Question: I installed the command line tool, and I try to ran the "New Parse":

And I have the three folders created "public & cloud & config" but code in main.js loaded from cloud.
How I can solve problem?
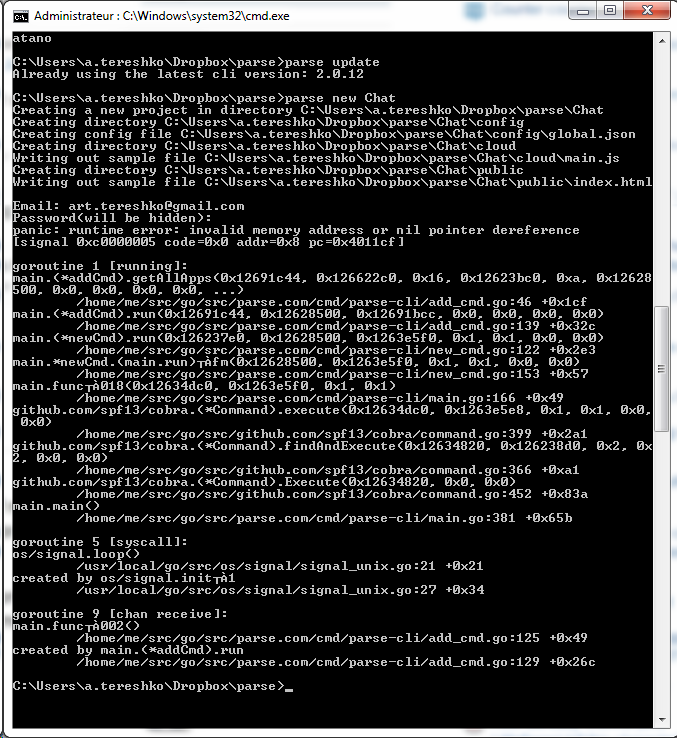
Answer: Ok, in my case it was a problem with proxy.
As I know there is no way to configure proxy and I need a direct connection to the Internet to solve this problem.